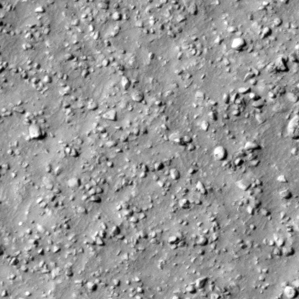
Label: non_frost